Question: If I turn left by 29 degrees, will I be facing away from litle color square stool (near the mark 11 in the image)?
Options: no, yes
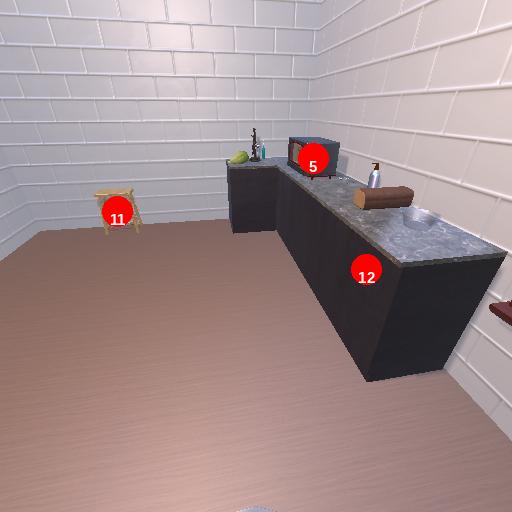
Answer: no